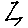
Label: zigzag